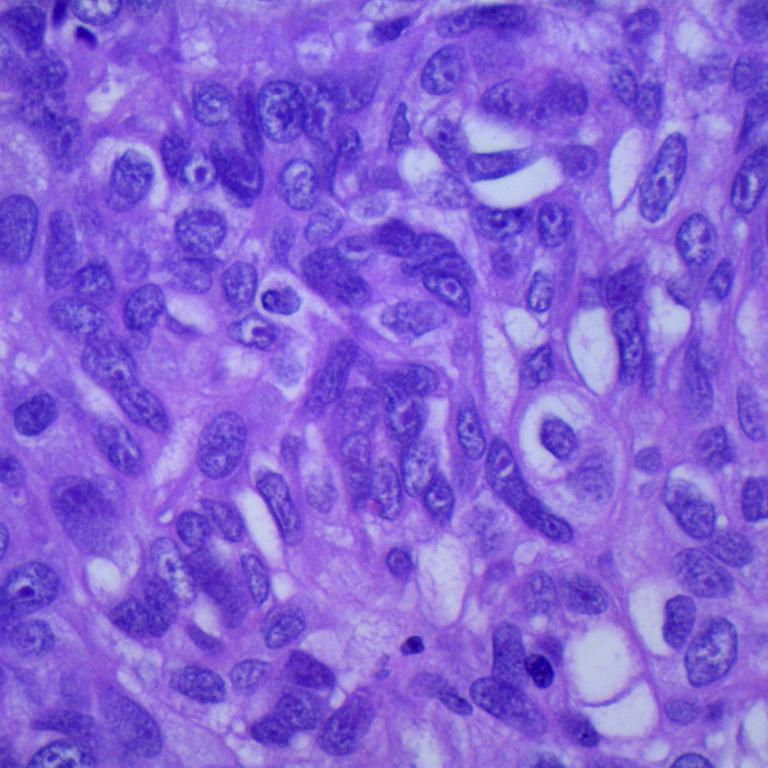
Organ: lung
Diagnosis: squamous carcinomas